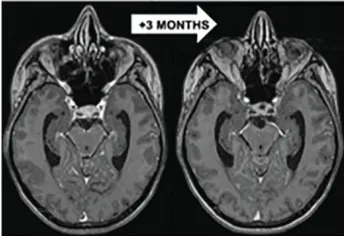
(B) Brain T1-WI MRI showing a diffuse PR of LM to intra-CSF MTX (3*15 mg) followed by intra-CSF trastuzumab (150 mg) with concomitant IV pertuzumab.
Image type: radiology (mri)